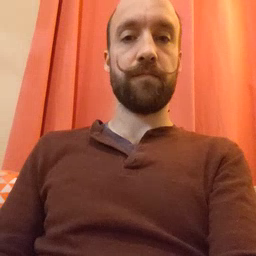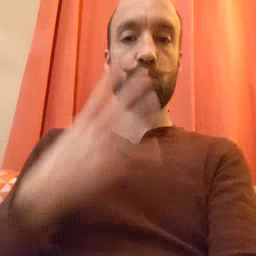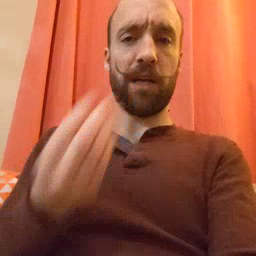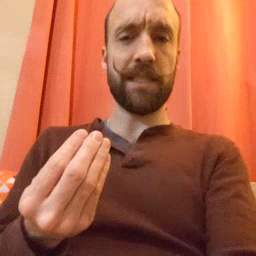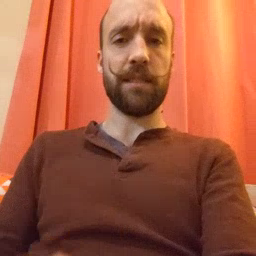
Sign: wet